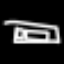
Label: bed